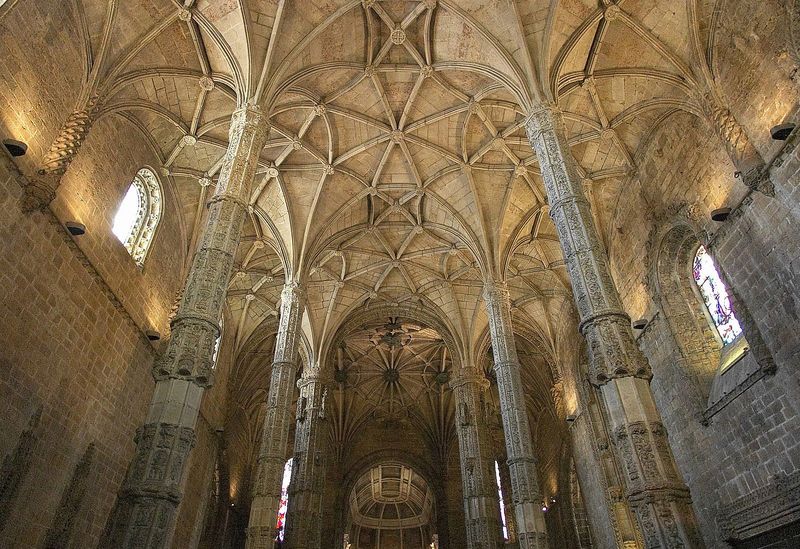
Titel: Hieronymitenkloster, Mosteiro dos Jerónimos, in Belém bei Lissabon
Standort: Lissabon, Belém, Kloster  (EU - P)
Schlagwörter: fenster, pfeiler, säule, säulen, architektur, stein, innenraum, kirche, decke, gotik, foto, gewölbe, kloster, kreuzgewölbe, gothik, streben, säulenhalle, romanisch